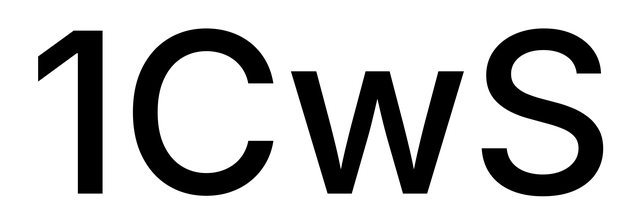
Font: Inter_Medium